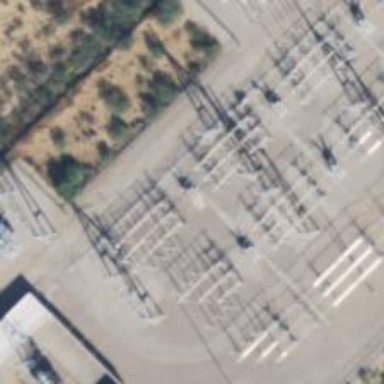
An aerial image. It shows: Switch used for power control.